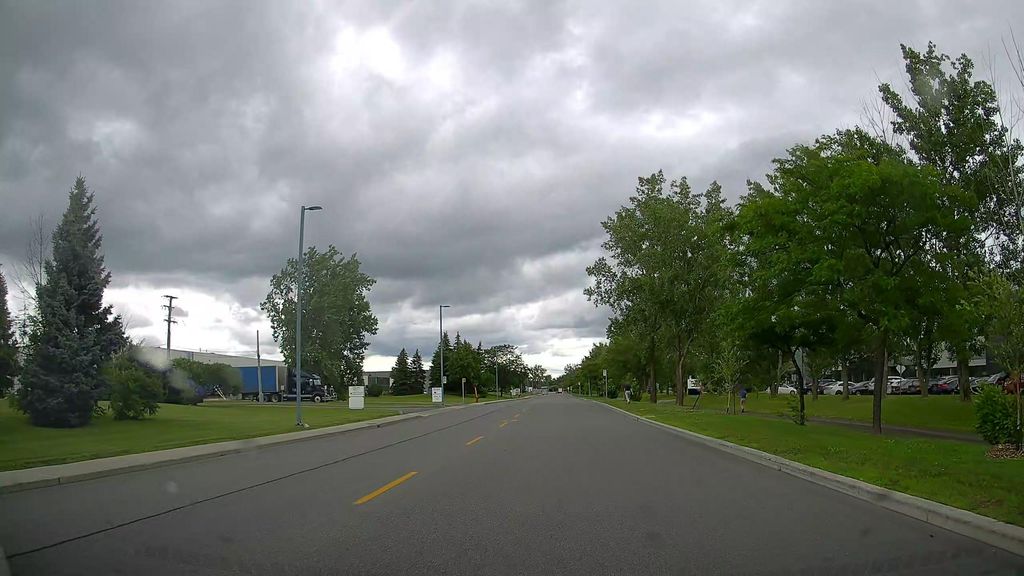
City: montreal